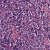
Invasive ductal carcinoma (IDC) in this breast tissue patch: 1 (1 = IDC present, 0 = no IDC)